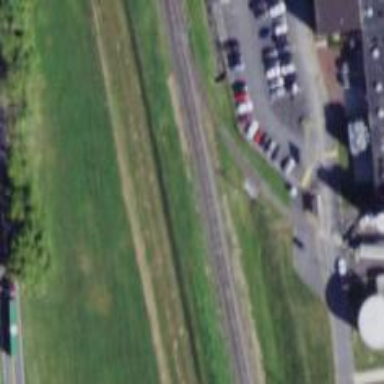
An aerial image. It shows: Railway spur service.